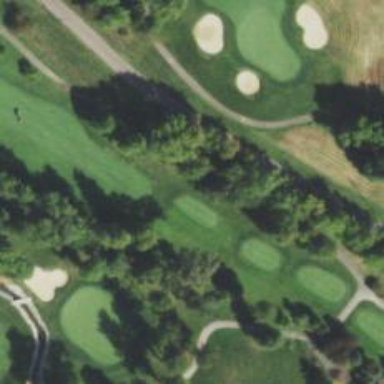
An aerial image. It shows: Path used for both walking and golf.